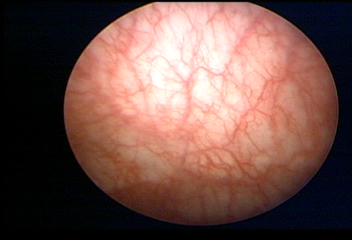
Modality: WLC
Class: Normal mucosa
Bladder cancer association: No